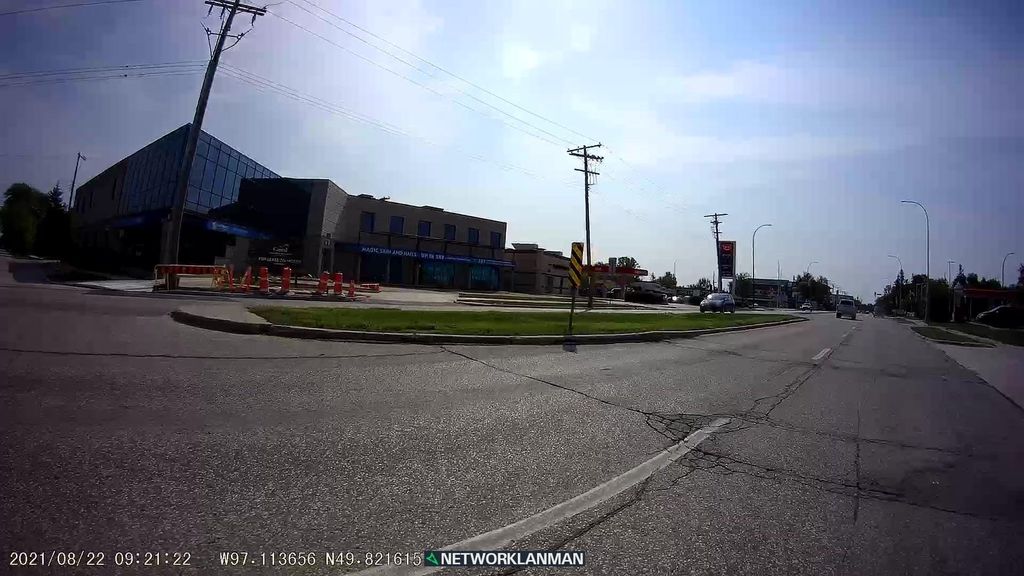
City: winnipeg